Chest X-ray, AP view. Patient: 59 years old, sex M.
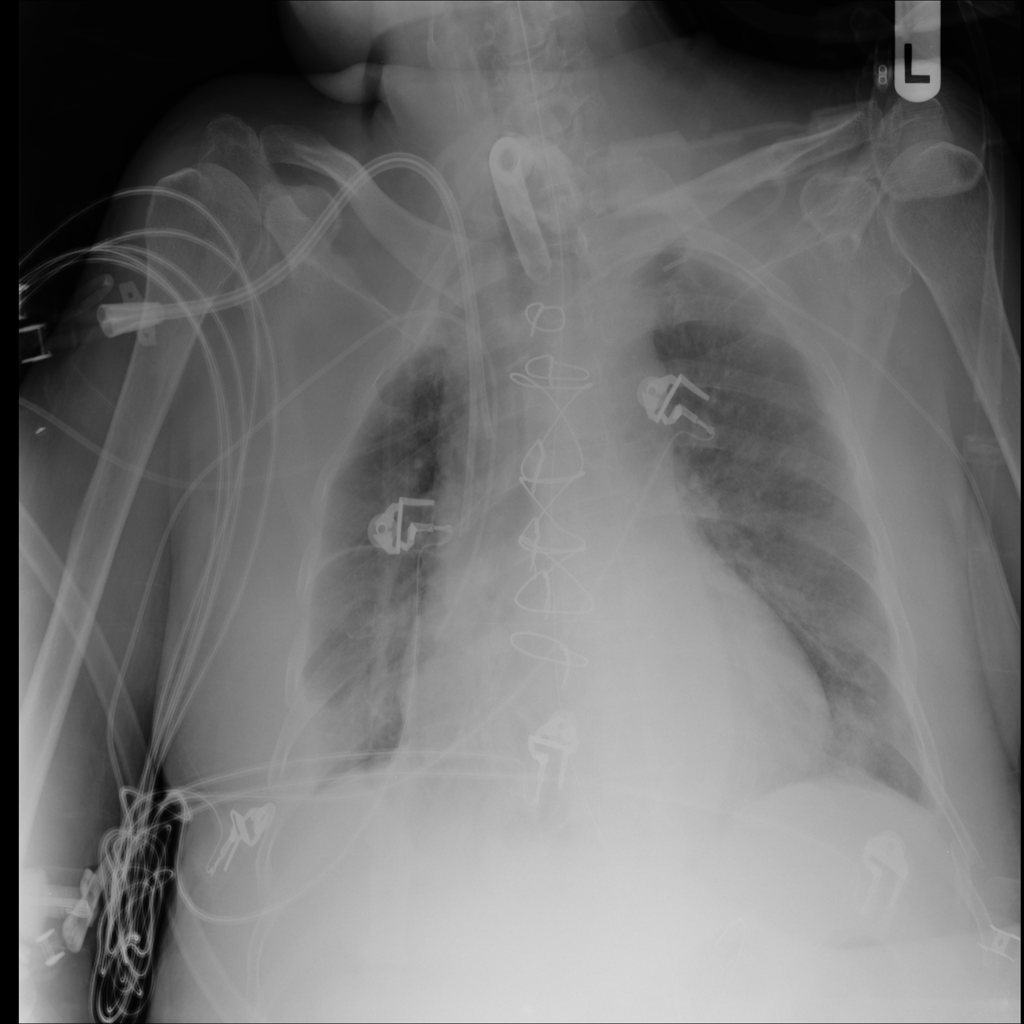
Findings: Infiltration, Pleural_Thickening